Question: I used to set the window's view with '[self.window setRootViewController:myViewController]' where 'myViewController' was just an ordinary view controller. The status bar looked normal. Then I added a navigation controller. I used:
'''
UINavigationController *navigationController = [[UINavigationController alloc] init];
[navigationController pushViewController:myViewController animated:NO];
NSLog(@"height of status bar is %d", [UIApplication sharedApplication].statusBarFrame.size.height);
[self.window setRootViewController:navigationController];
'''
The log prints "height of status bar is 20".
Yet the status bar look super tall:

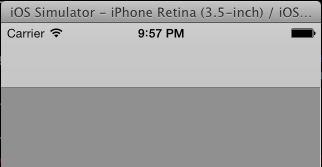
Answer: This is the navigationbar with status bar. As both are of same color so it seems you that status bar height is larger.
Change Color of Navigationbar and then check :
'''
[your_navController.navigationBar setTintColor:[UIColor blueColor]];
'''